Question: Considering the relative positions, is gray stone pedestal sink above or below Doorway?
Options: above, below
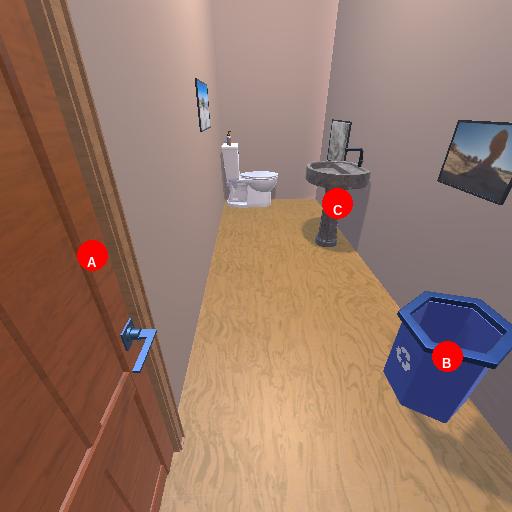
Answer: above